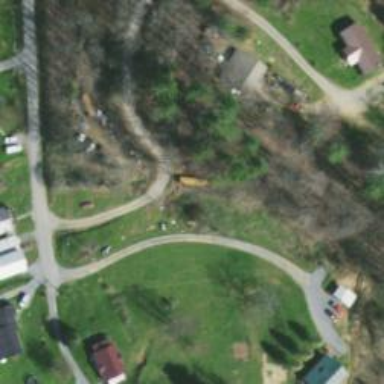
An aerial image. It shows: Driveway.